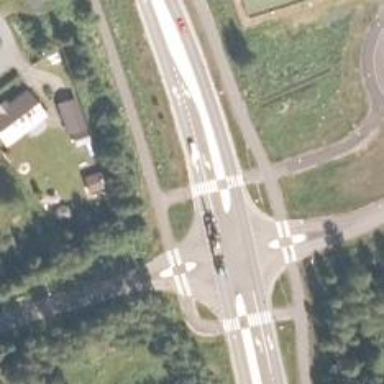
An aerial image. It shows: Asphalt cycleway.